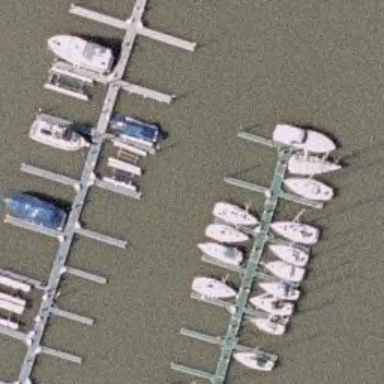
Lots of boats docked at the harbor and the water is turbid .